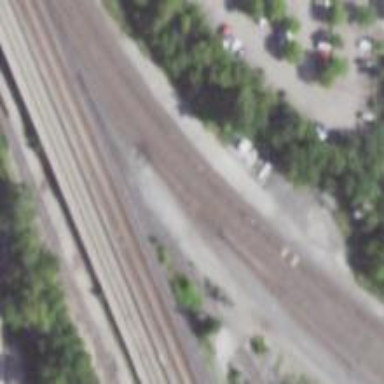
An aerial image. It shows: Railway siding for service.